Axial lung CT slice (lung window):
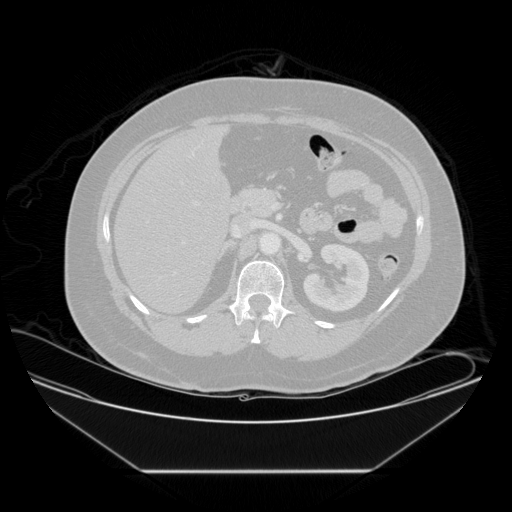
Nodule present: no